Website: apple
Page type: order-tracking
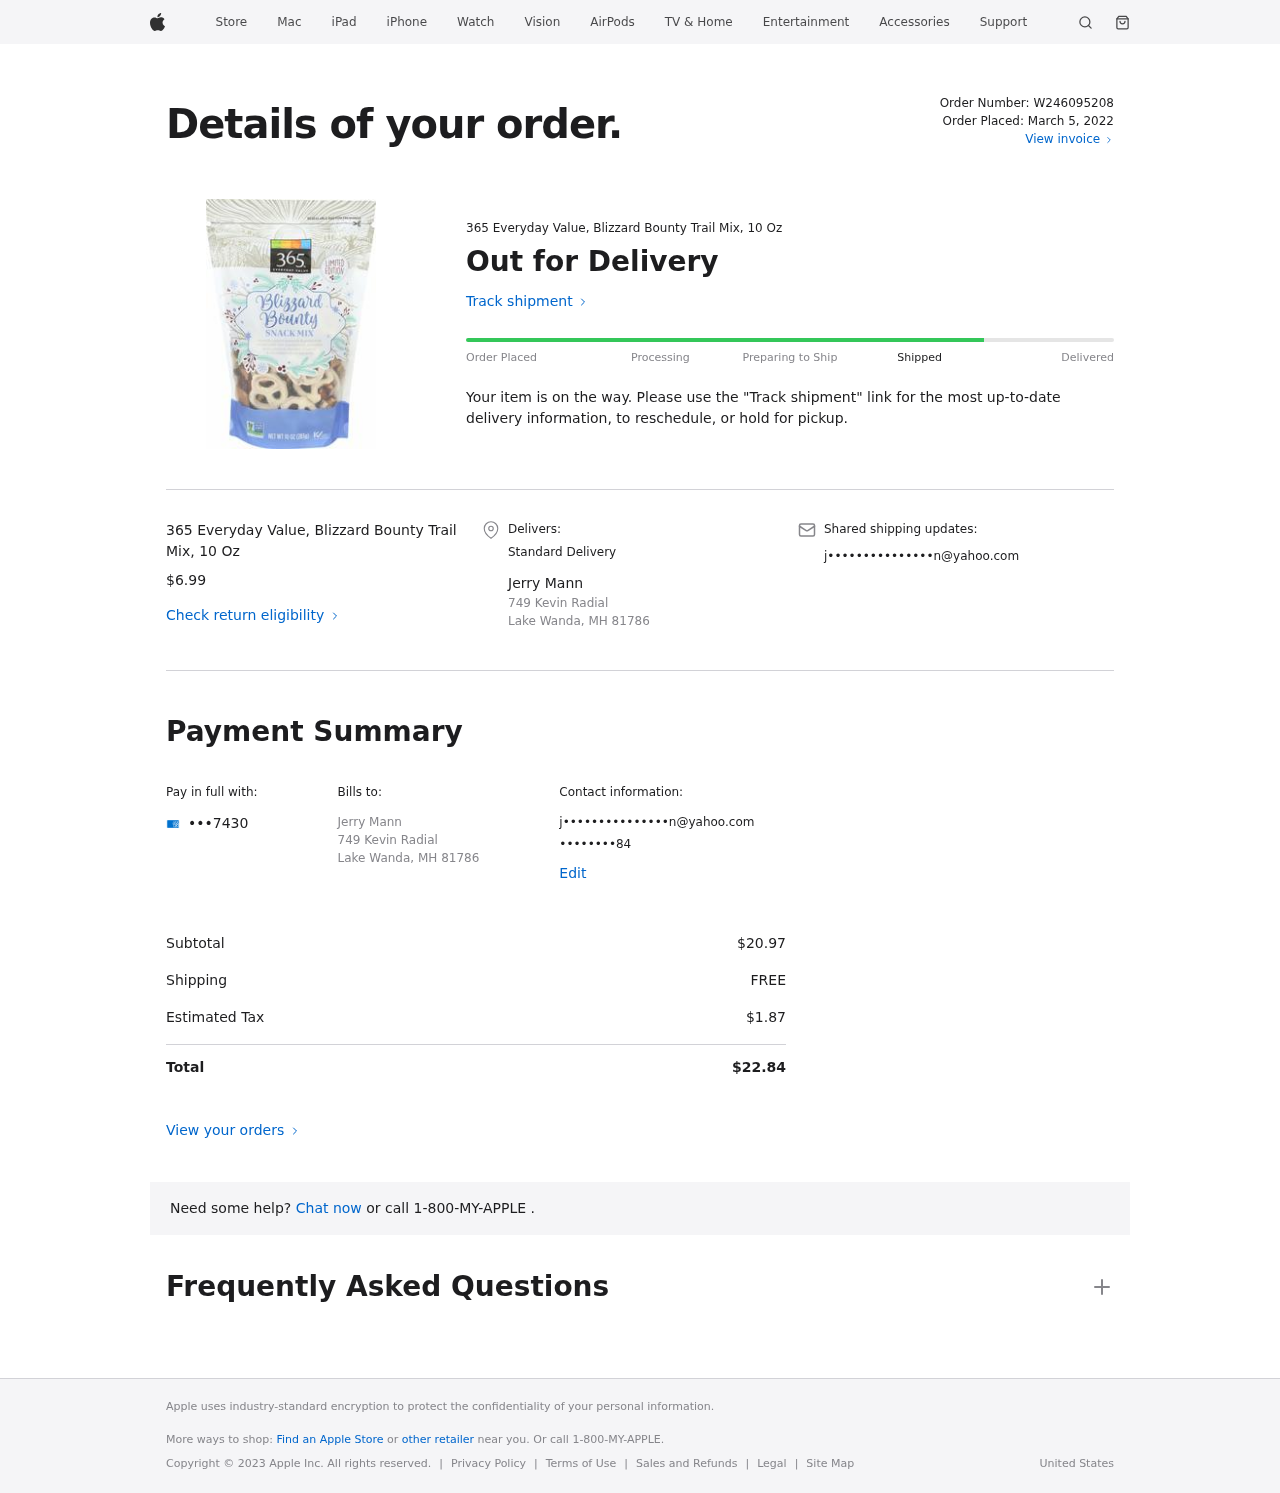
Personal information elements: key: PII_CARD_LAST4
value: •••7430
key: PII_CITY_STATE_ZIP
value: Lake Wanda, MH 81786
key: PII_EMAIL
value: j•••••••••••••••n@yahoo.com
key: PII_FULLNAME
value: Jerry Mann
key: PII_PHONE
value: ••••••••84
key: PII_STREET
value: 749 Kevin Radial
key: PII_FULLNAME2
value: Jerry Mann
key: PII_CITY
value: Lake Wanda
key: PII_STATE
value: MH
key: PII_STATE_ABBR
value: MH
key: PII_POSTCODE
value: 81786
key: PII_POSTCODE_FULL
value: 81786
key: PII_CITY_STATE
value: Lake Wanda, MH
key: PII_POSTCODE_NUMERIC
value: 81786
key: PII_EMAIL2
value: j•••••••••••••••n@yahoo.com
Product elements: key: PRODUCT1_NAME
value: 365 Everyday Value, Blizzard Bounty Trail Mix, 10 Oz
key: PRODUCT1_PRICE
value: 6.99
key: PRODUCT1_NAME2
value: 365 Everyday Value, Blizzard Bounty Trail Mix, 10 Oz
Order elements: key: ORDER_ID
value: Order Number: W246095208
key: ORDER_DATE
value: Order Placed: March 5, 2022
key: ORDER_SUBTOTAL
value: $20.97
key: ORDER_SHIPPING_COST
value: FREE
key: ORDER_TAX
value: $1.87
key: ORDER_TOTAL
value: $22.84